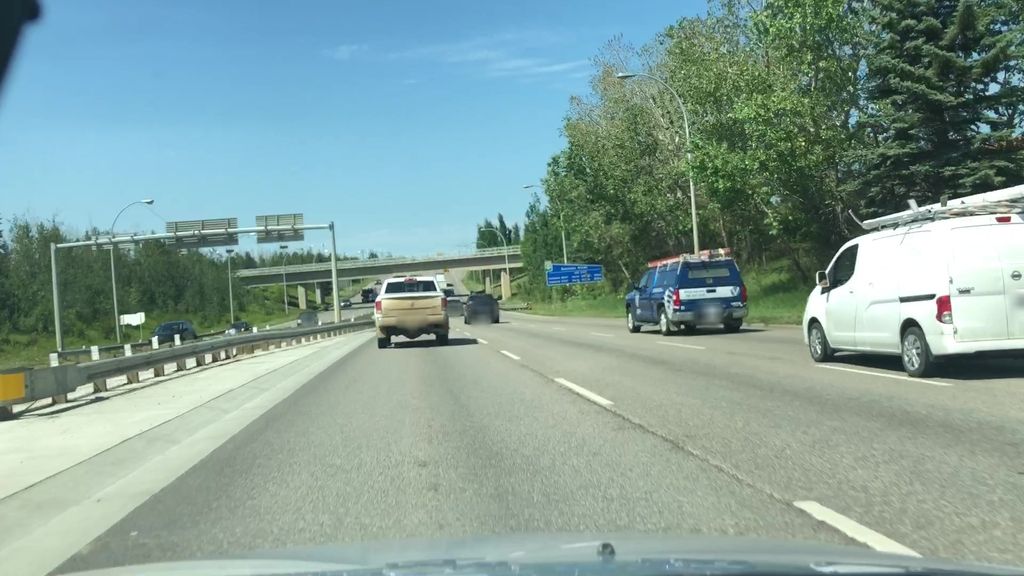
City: edmonton